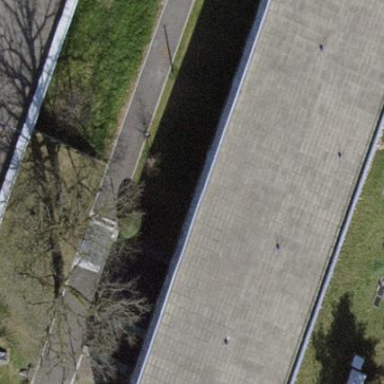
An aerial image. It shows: School building.